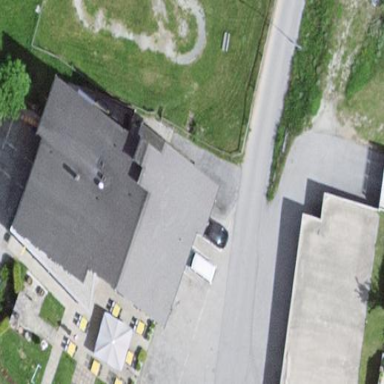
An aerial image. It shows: Building that houses restaurant with hotel nearby.